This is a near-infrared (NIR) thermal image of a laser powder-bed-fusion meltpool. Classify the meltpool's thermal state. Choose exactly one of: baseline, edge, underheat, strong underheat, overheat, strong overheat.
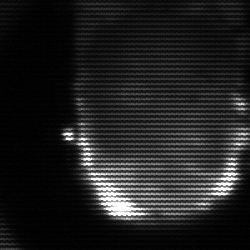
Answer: baseline